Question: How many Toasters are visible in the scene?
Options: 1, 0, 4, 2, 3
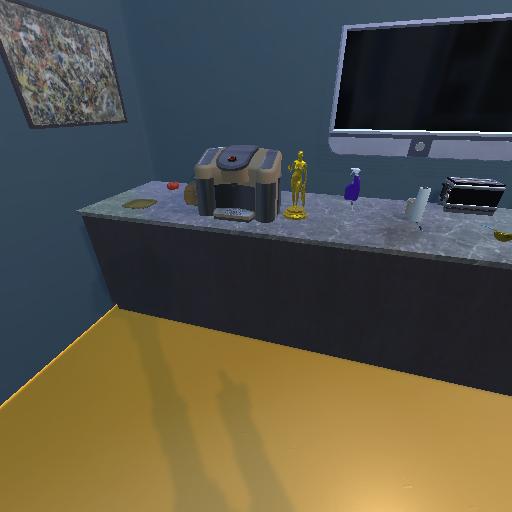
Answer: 1